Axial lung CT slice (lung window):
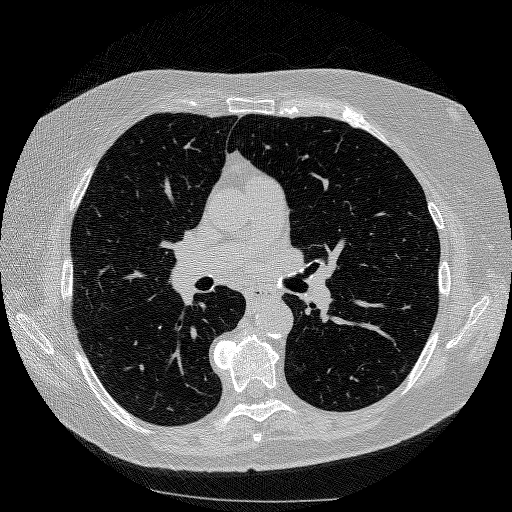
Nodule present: no